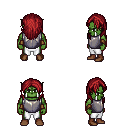
a pixel art fantasy rpg character, male body template, orc, green skin, steel chest armor, white pants, brunette long hairstyle, cloth bracers, brown shoes, four views (front, back, left, right), 2x2 character sprite sheet, small pixel art, hard edges, no anti-aliasing